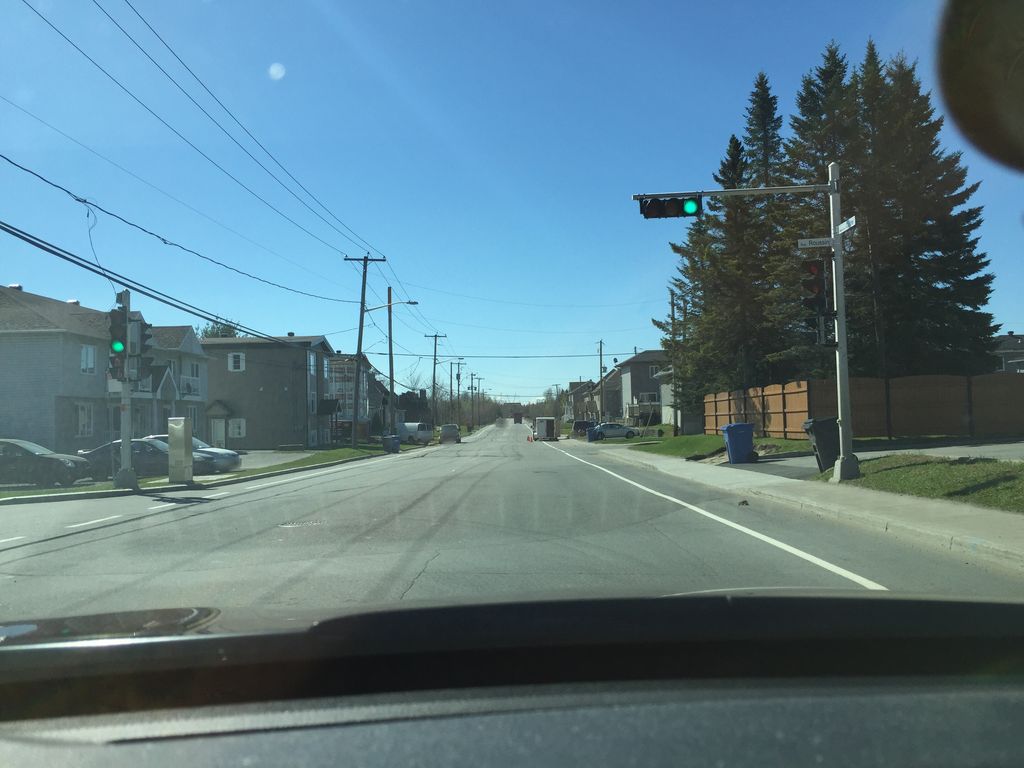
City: quebec_city